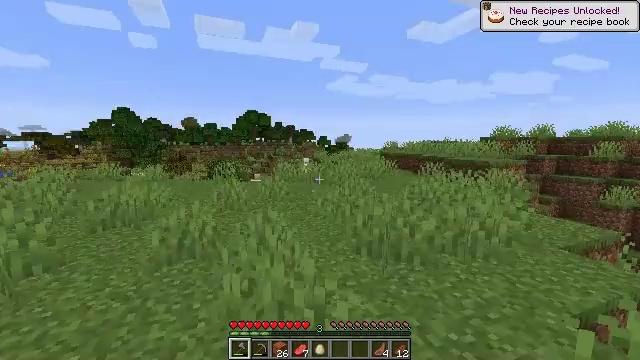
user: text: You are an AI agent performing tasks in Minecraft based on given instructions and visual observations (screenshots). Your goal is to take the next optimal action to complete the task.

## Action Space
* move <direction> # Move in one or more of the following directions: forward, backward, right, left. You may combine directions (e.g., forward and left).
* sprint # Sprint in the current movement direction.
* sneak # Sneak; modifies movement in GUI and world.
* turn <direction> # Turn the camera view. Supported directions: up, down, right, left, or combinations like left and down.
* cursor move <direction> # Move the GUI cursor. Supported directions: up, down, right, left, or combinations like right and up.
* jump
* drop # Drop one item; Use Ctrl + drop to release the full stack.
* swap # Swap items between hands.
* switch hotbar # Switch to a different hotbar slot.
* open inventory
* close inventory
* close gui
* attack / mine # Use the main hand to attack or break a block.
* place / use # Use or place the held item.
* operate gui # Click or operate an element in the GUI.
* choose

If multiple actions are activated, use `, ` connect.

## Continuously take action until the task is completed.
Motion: motion action
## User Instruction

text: Hunt animals.
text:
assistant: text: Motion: no_op